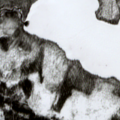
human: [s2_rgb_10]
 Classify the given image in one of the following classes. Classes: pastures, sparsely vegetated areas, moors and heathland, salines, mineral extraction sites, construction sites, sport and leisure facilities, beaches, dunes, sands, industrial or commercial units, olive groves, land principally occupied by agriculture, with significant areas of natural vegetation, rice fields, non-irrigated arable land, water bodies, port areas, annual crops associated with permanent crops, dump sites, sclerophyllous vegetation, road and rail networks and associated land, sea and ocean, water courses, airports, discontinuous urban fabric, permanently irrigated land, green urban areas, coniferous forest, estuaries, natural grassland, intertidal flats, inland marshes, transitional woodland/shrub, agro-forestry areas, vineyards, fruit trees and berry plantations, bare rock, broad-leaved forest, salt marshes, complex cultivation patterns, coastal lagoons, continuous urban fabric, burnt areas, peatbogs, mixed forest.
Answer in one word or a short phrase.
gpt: coniferous forest, mixed forest, transitional woodland/shrub, peatbogs, water bodies